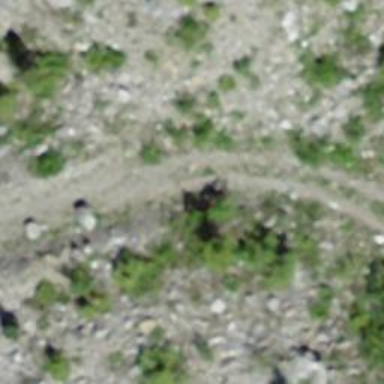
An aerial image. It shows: Path.